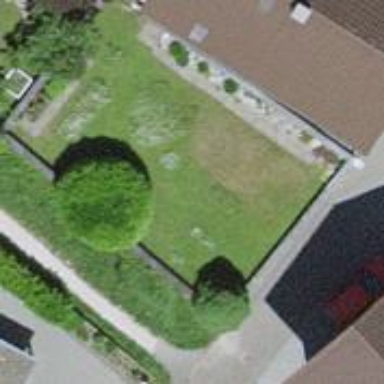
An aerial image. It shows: Garden.